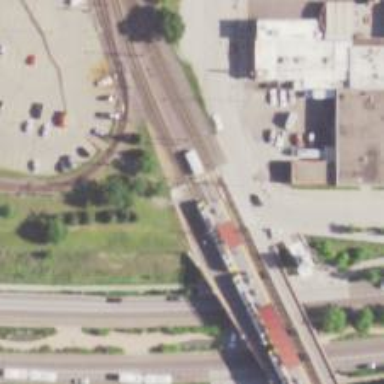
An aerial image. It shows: Railway crossing.